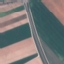
Land use / land cover: Highway